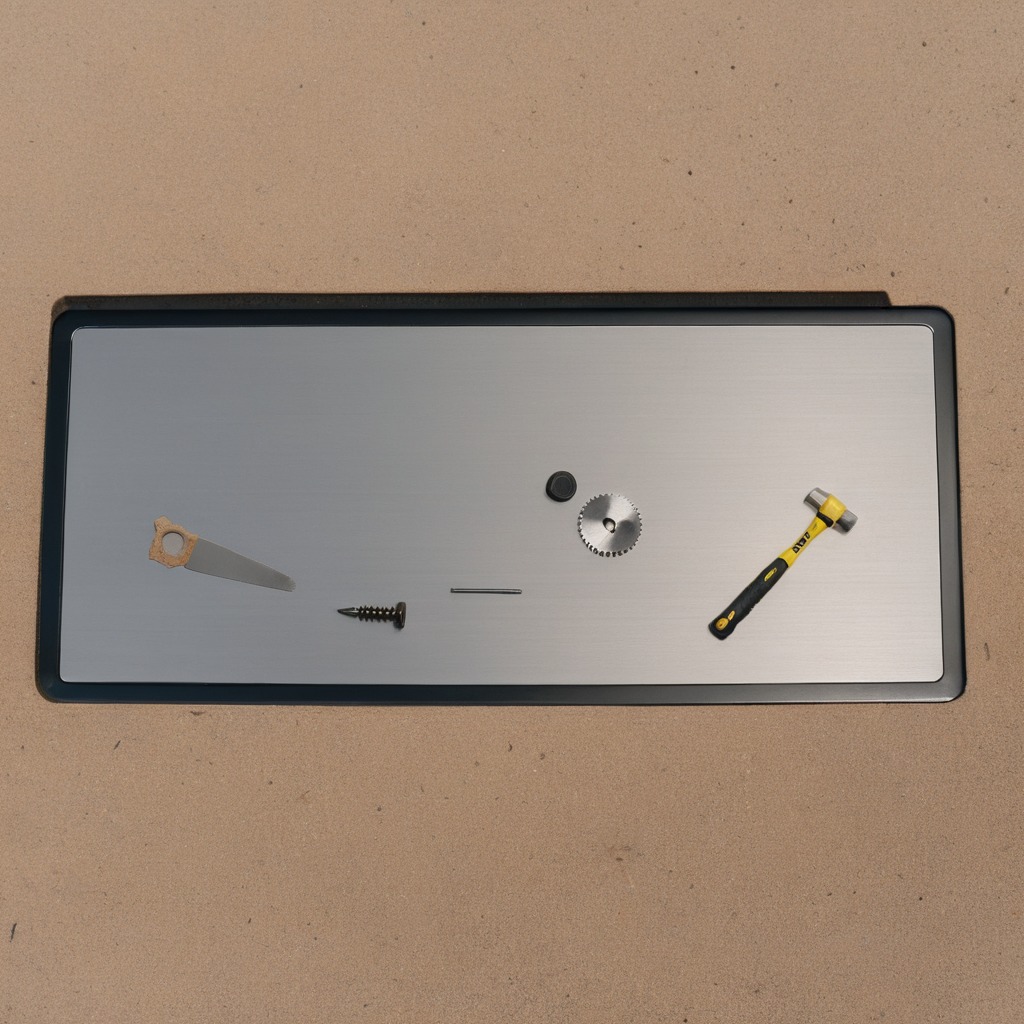
A steel gear with teeth, a metal machine screw, a hammer, an iron nail, and a handheld metal saw are lying on the utility table.